RGB frame:
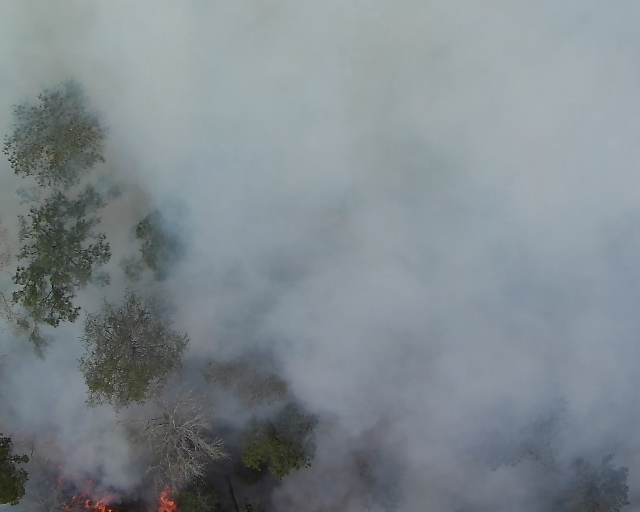
Thermal frame:
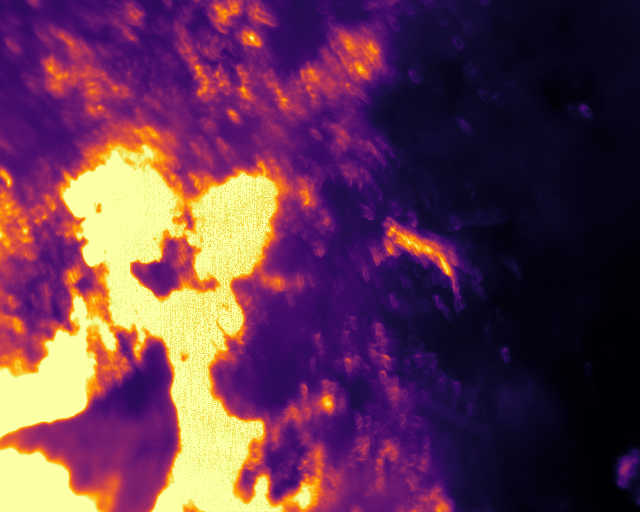
Captured: 2026-02-26 03:11:06
Pixels at or above 80 °C: 130078 (fraction of frame: 0.397)